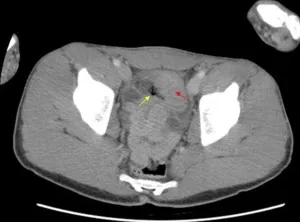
CT abdomen and pelvis with contrast from February 22, 2023, demonstrating air bubbles and bowel thickening. B) CT abdomen and pelvis axial view.
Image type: radiology (ct)